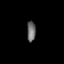
Tissue: lung
Cell type: Fibroblasts
Senescence score: 0.6594
Nuclear area (px): 177
Mean DAPI intensity: 105.644